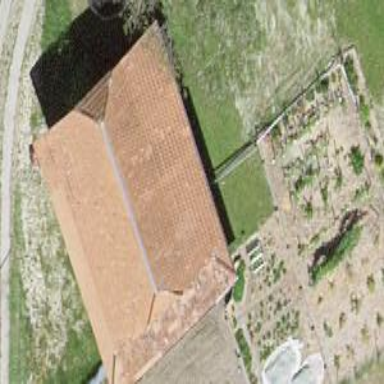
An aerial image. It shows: Rural barn.